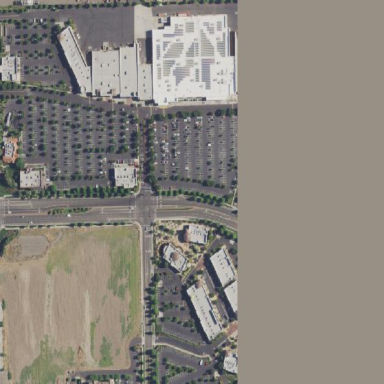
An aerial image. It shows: Retail area.